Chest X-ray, PA view. Patient: 67 years old, sex F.
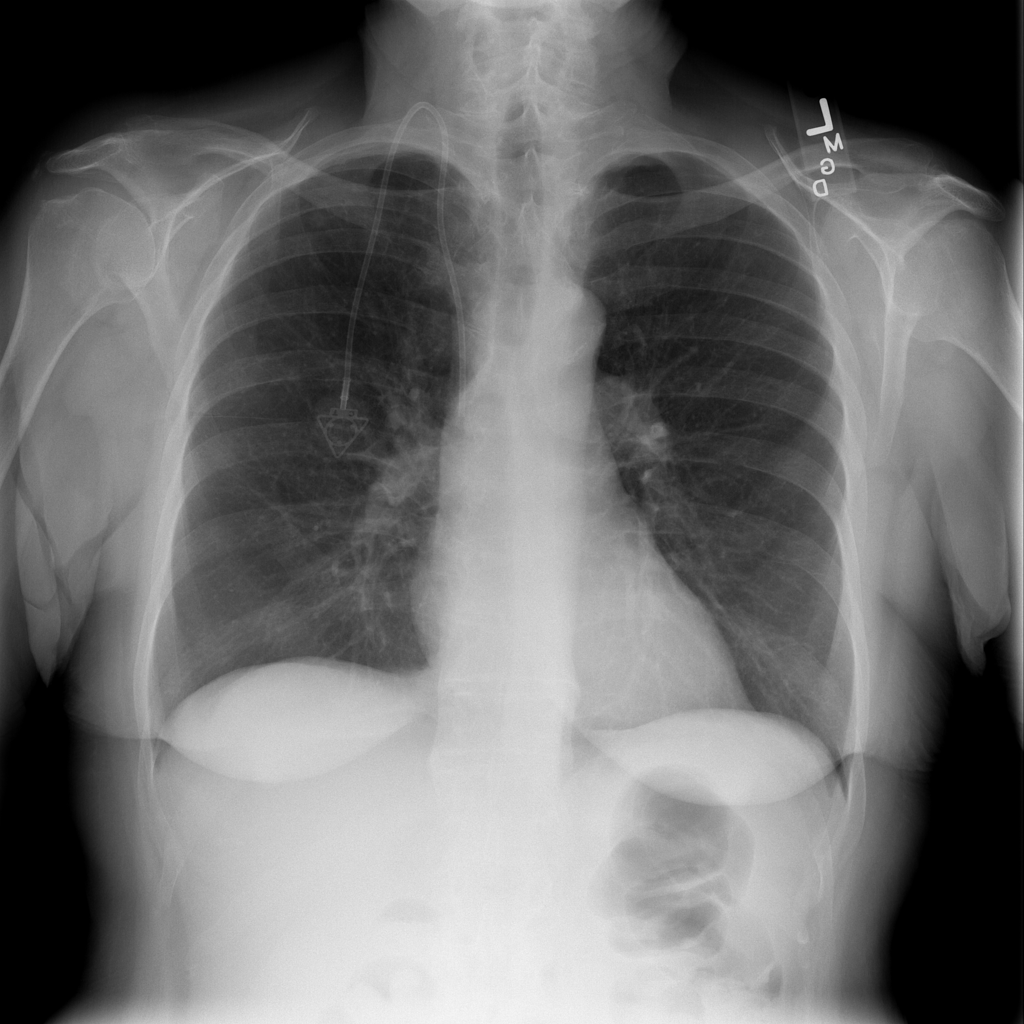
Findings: No Finding